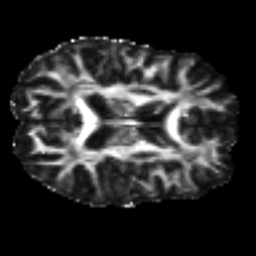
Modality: FA
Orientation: axial
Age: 30
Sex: female
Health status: ill
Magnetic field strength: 3 T
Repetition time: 8.4 s
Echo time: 0.0926 s